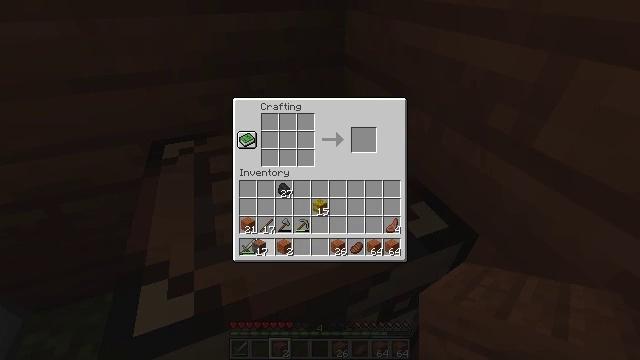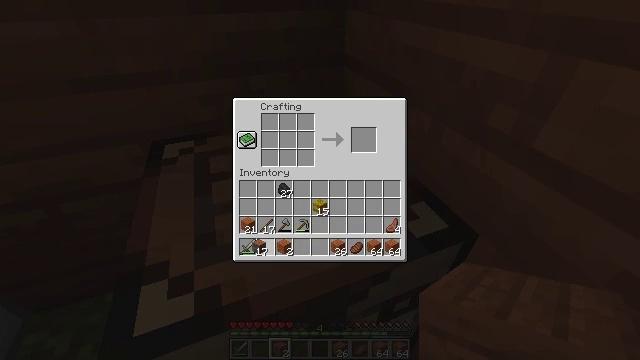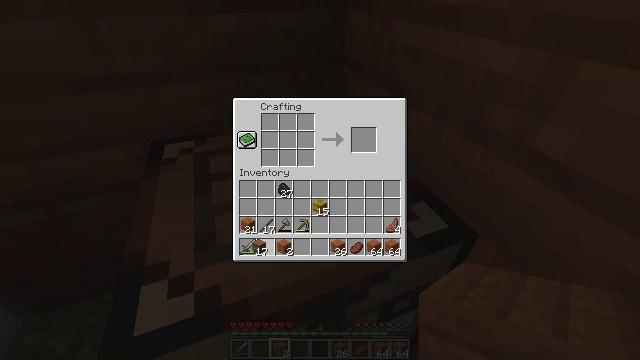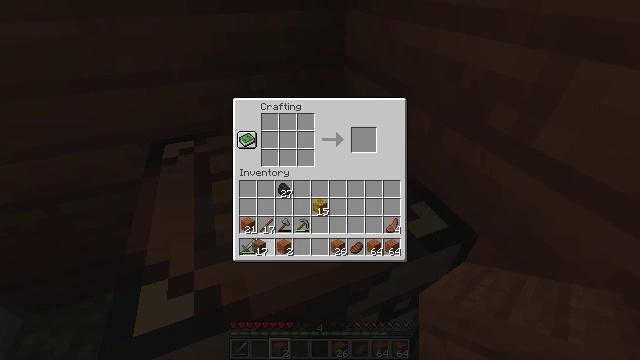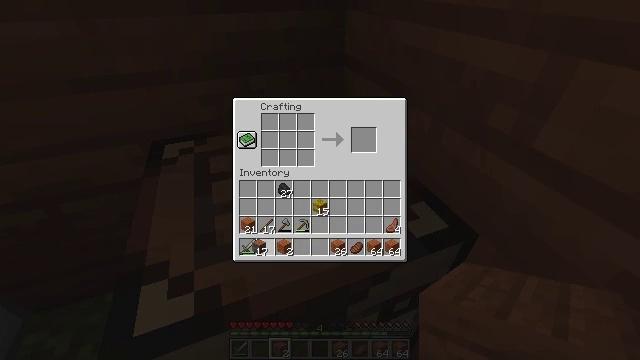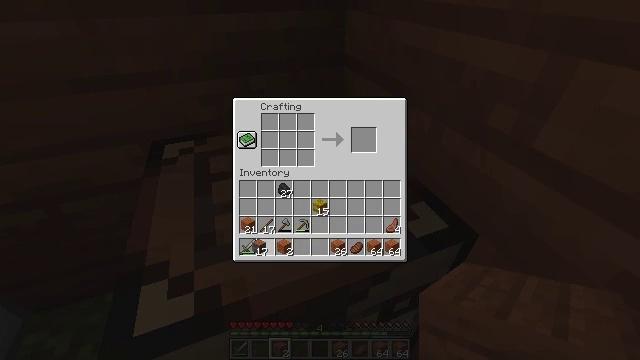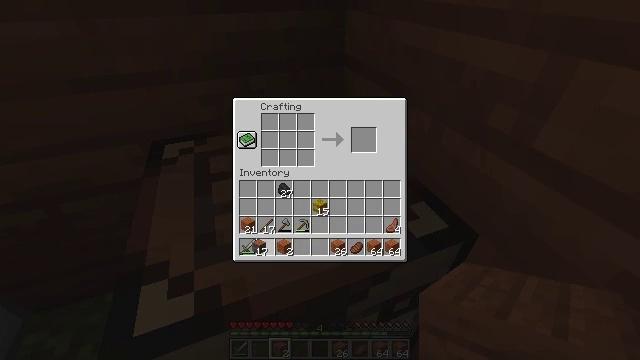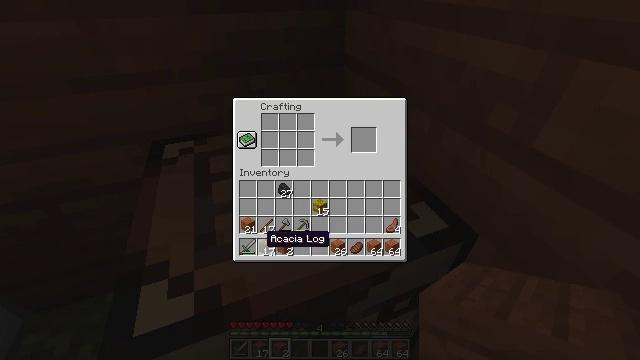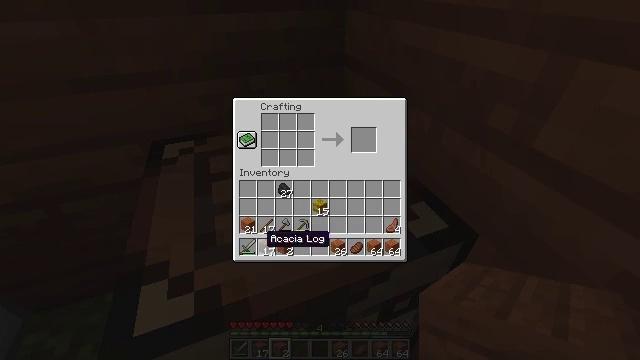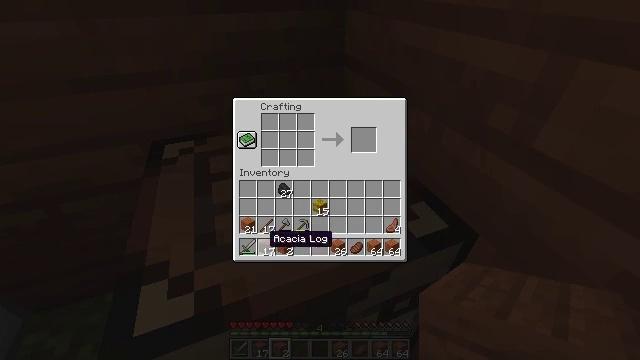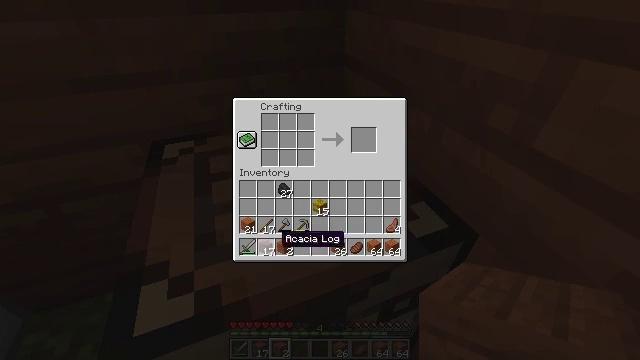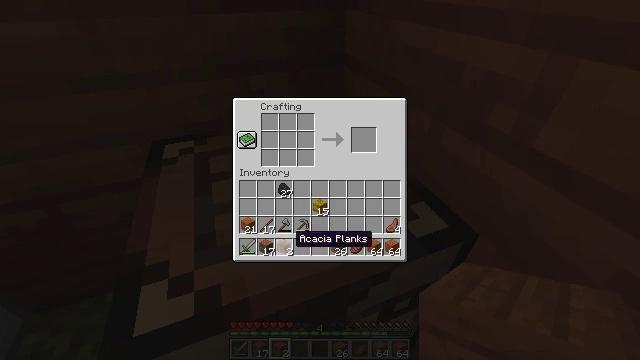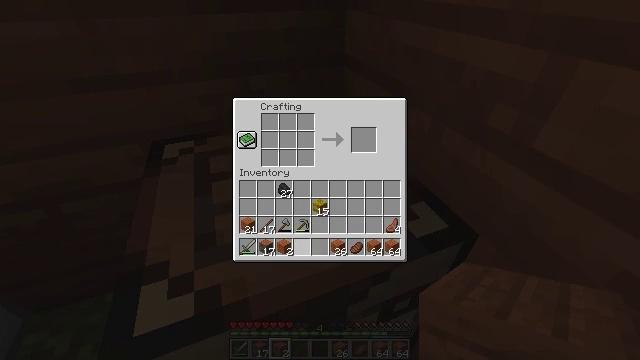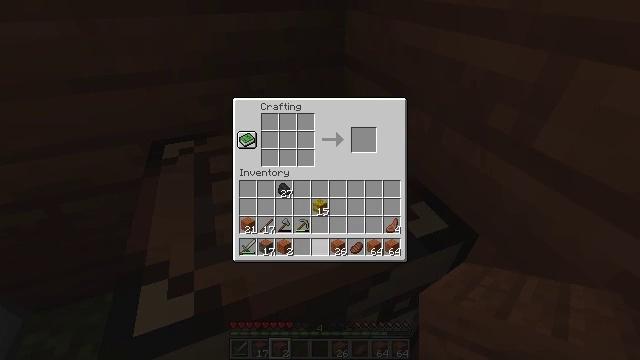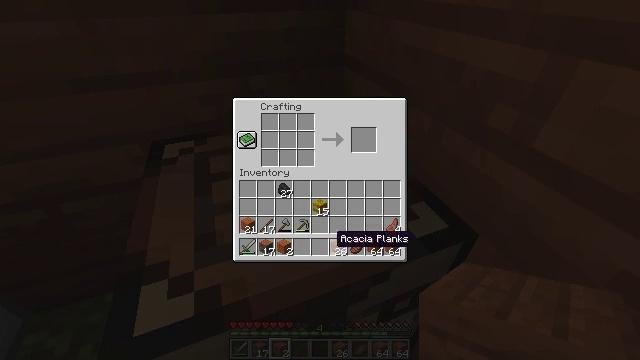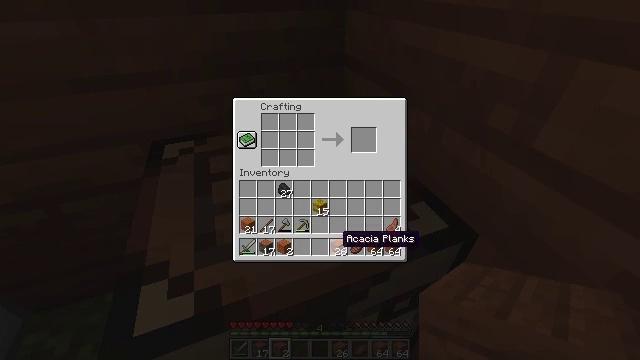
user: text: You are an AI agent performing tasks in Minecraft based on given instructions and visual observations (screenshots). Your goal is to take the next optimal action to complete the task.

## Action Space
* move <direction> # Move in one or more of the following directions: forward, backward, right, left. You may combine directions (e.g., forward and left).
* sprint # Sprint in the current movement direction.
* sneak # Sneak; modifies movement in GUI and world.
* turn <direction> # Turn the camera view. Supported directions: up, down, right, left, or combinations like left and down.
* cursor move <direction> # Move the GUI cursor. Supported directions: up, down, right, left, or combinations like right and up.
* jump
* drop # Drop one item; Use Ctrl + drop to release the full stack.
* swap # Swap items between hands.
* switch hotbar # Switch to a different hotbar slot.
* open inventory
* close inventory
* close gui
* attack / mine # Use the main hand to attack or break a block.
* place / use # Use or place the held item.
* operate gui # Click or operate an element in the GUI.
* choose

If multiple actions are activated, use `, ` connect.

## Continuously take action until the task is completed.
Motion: motion action
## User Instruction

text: Craft the acacia door in the crafting table with planks.
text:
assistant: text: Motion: no_op
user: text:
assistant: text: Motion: no_op
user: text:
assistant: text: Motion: no_op
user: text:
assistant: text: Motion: no_op
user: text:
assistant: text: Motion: operate gui
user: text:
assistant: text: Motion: operate gui
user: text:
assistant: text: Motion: no_op
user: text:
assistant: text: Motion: no_op
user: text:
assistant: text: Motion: no_op
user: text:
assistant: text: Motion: cursor move right
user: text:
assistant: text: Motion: cursor move right
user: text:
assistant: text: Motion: cursor move right
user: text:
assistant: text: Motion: cursor move right
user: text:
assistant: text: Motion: cursor move right
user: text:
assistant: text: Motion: no_op
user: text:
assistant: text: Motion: no_op
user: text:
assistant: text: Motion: no_op
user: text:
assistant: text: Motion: no_op
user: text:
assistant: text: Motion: cursor move right
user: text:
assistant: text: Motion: cursor move right
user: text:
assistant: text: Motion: no_op
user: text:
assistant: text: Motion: no_op
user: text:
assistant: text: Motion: no_op
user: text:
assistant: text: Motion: no_op
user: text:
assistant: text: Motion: no_op
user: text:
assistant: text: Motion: no_op
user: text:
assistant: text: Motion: no_op
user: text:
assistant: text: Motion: no_op
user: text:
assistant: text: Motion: no_op
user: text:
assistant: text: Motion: no_op